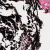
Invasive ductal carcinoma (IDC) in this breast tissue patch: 0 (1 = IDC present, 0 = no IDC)